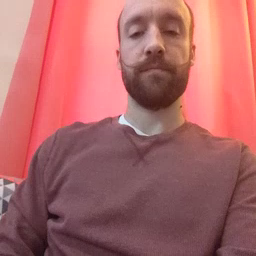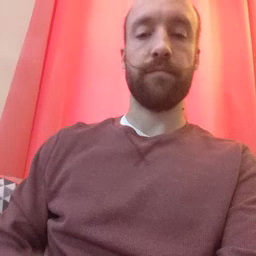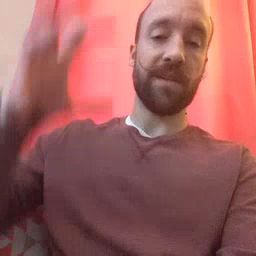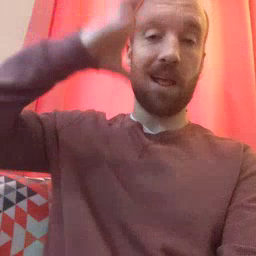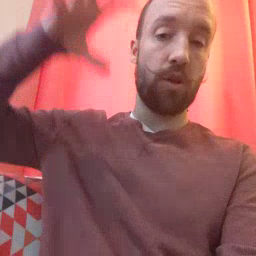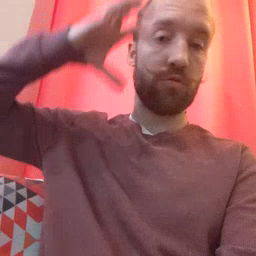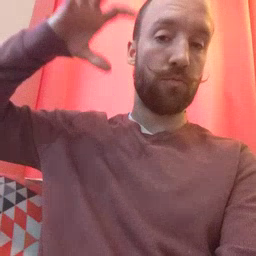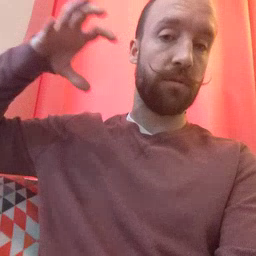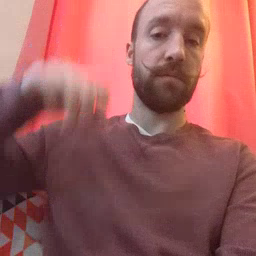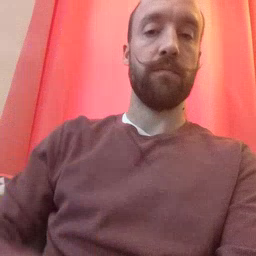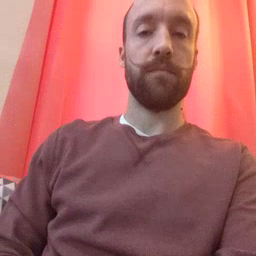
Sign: cloud